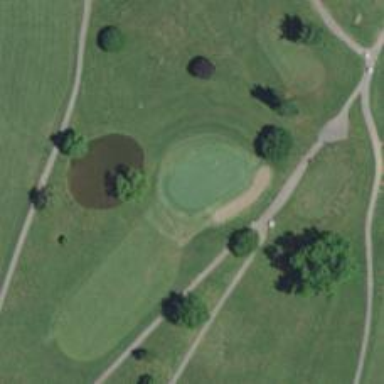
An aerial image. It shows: View of golf hole.